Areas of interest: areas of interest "Commercial service"
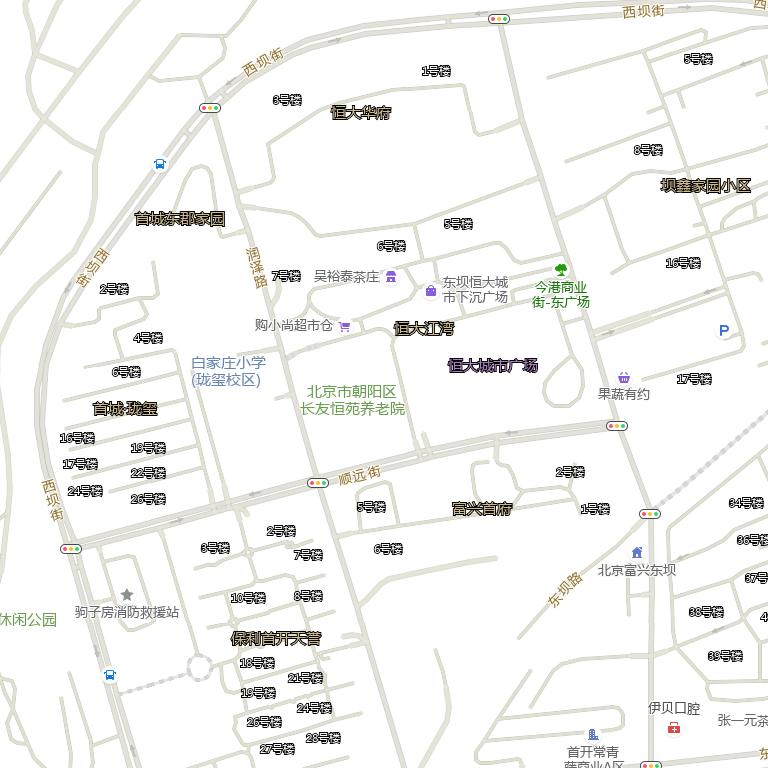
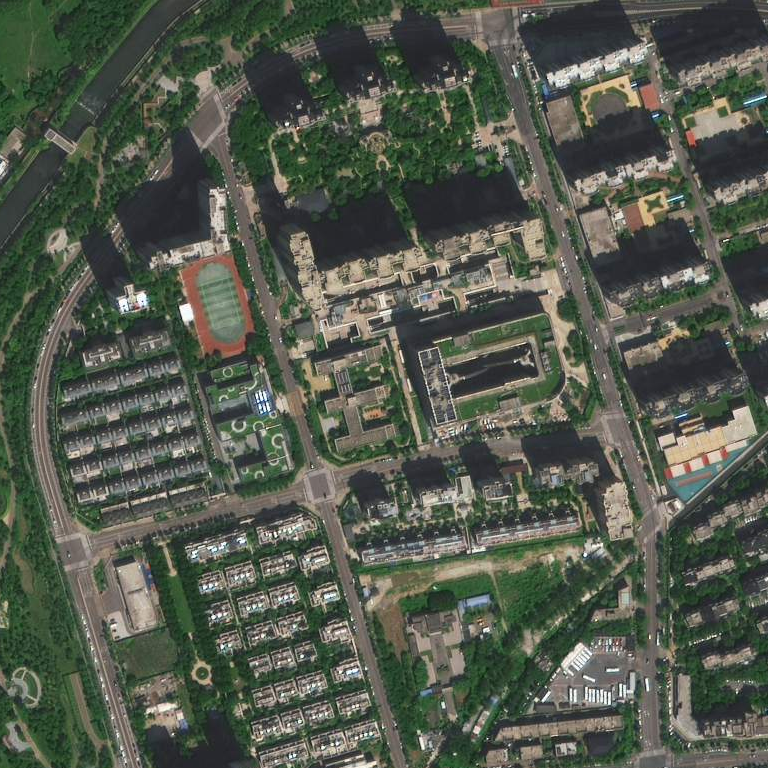